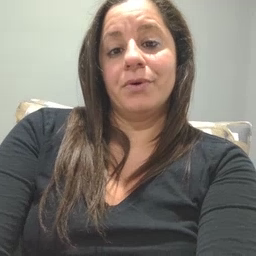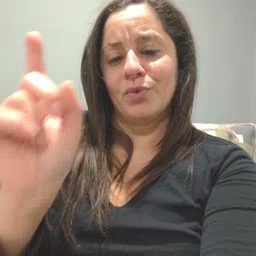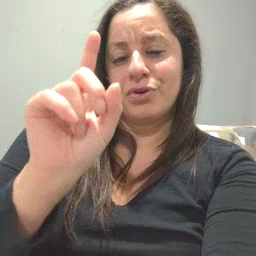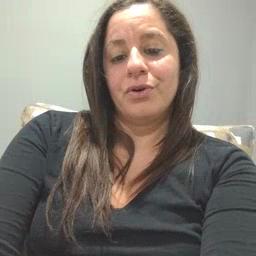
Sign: where